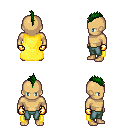
a pixel art fantasy rpg character, male body template, human, tanned skin, yellow cape, teal pants, green mohawk hairstyle, gold gloves, four views (front, back, left, right), 2x2 character sprite sheet, small pixel art, hard edges, no anti-aliasing